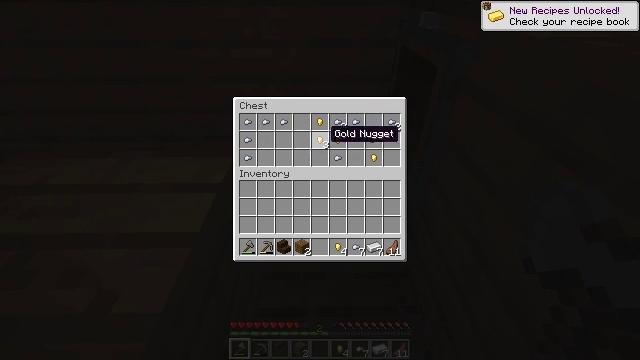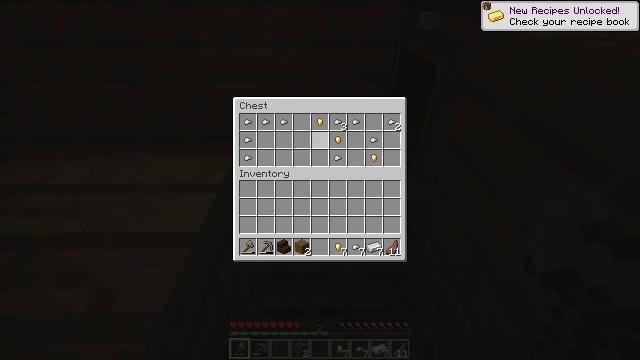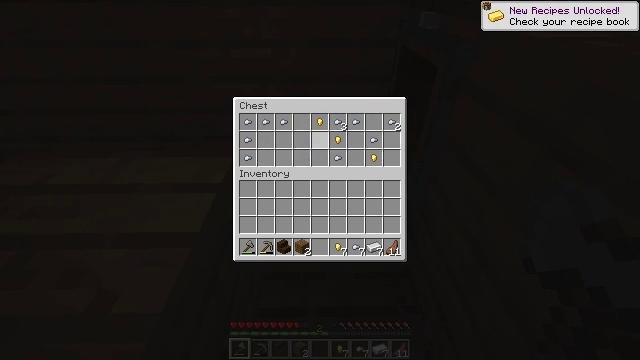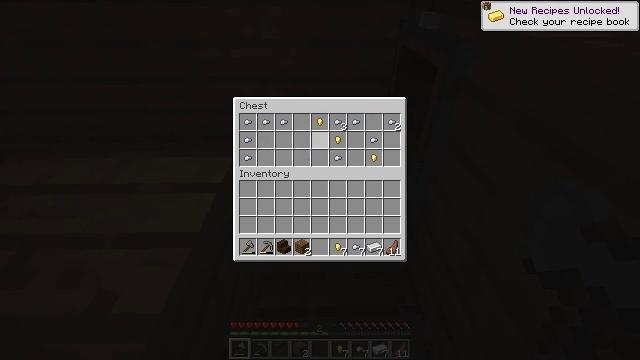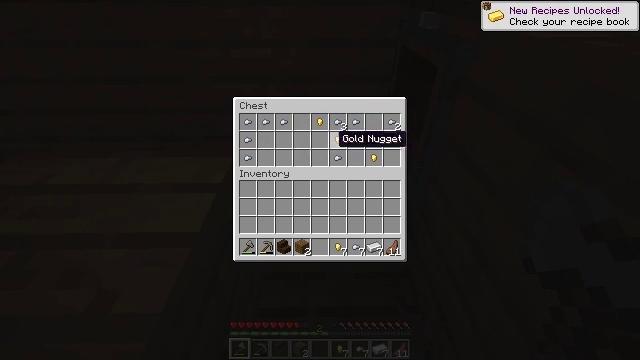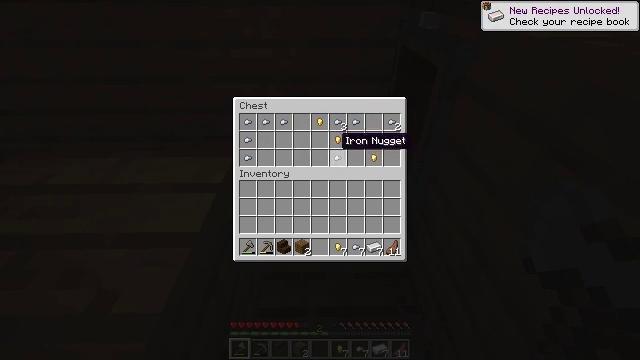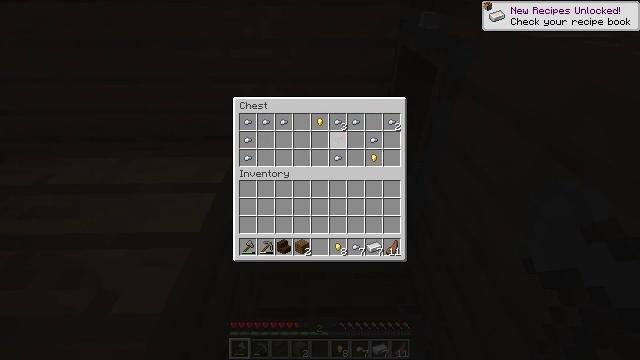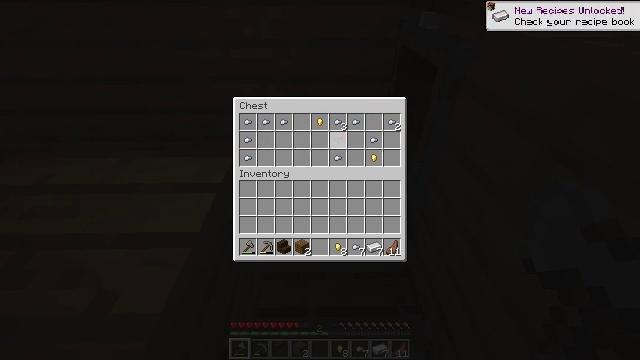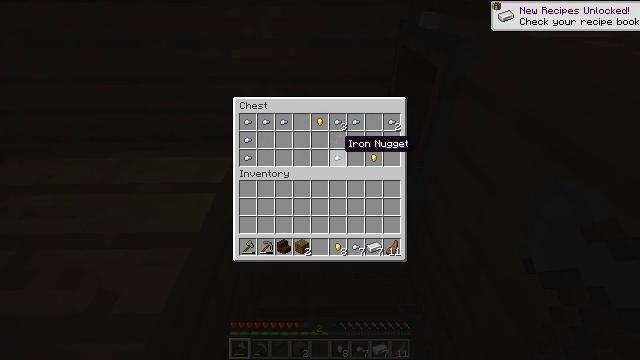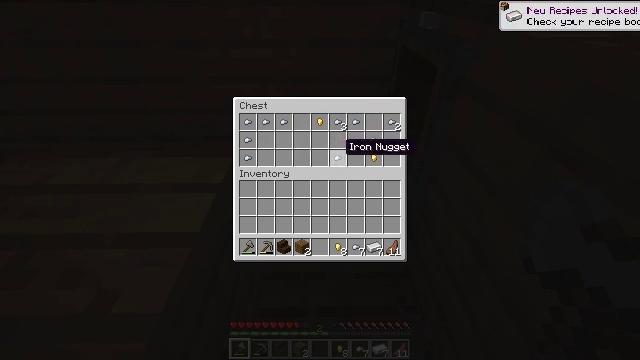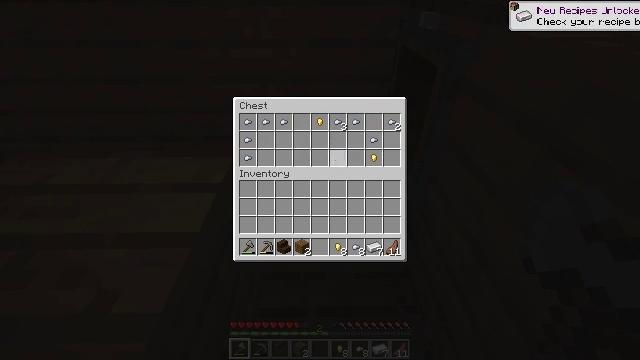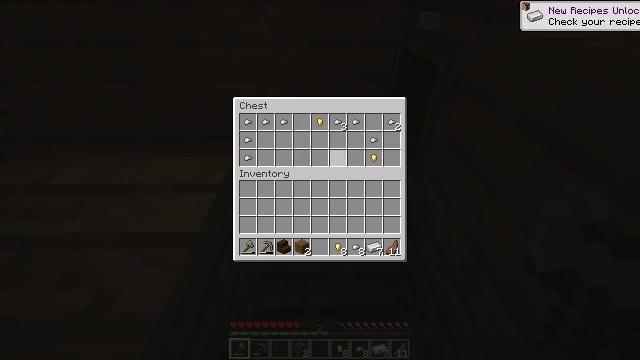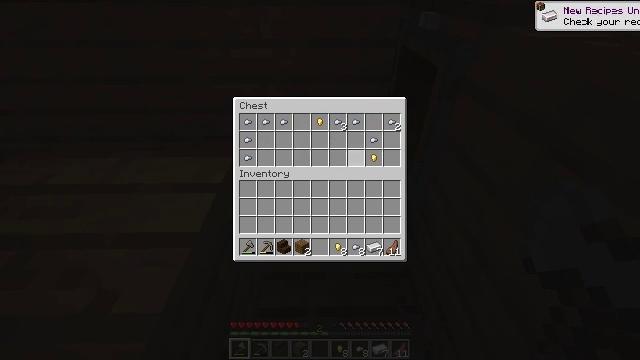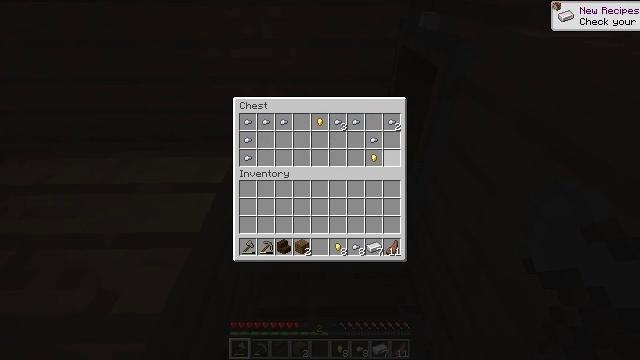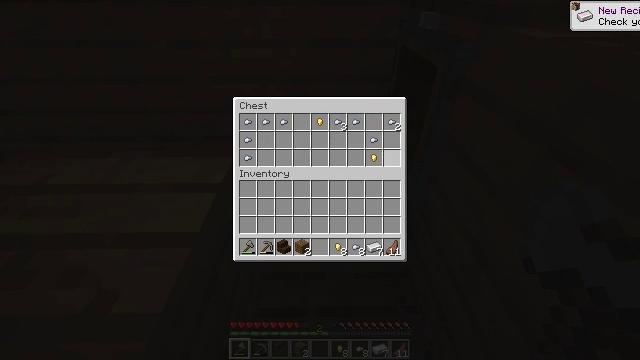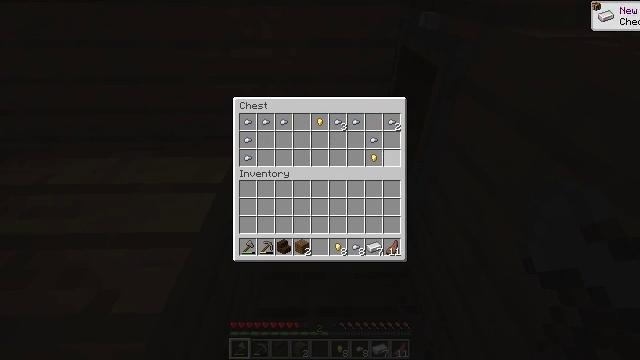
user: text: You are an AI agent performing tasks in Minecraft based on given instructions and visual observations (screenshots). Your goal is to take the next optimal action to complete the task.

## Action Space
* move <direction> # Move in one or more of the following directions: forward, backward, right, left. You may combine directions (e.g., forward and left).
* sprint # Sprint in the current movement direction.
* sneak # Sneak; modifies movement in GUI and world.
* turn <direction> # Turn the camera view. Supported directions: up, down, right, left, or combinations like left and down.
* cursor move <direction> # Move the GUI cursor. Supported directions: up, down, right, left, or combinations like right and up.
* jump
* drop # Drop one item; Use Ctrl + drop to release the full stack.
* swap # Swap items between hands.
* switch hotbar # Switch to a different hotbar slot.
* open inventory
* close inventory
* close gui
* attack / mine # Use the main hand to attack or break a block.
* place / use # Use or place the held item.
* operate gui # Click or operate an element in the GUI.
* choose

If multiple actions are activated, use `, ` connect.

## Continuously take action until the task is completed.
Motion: motion action
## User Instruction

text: Mine the spruce slab.
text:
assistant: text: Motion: sneak, operate gui
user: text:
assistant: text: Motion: sneak, operate gui
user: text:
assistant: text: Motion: sneak, operate gui
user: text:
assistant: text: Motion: sneak
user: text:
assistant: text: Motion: sneak
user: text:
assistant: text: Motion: sneak, operate gui
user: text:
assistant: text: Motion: sneak, operate gui
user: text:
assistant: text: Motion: sneak
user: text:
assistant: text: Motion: sneak
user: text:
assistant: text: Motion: sneak, operate gui
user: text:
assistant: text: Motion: sneak, operate gui
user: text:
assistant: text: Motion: sneak, cursor move right
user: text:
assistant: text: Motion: sneak, cursor move right
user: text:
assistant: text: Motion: sneak
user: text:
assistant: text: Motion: sneak, operate gui
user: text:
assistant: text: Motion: sneak, operate gui
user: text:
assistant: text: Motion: sneak, operate gui
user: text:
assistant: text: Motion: sneak, cursor move up
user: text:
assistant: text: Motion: sneak
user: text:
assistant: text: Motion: sneak
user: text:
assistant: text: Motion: sneak
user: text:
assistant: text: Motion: sneak, cursor move down
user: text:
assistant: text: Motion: sneak
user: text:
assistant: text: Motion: sneak, operate gui
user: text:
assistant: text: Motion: sneak, operate gui
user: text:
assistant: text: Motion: sneak, cursor move up
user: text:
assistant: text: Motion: sneak
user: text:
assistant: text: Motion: sneak, operate gui
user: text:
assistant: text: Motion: sneak, operate gui
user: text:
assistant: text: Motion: sneak, operate gui